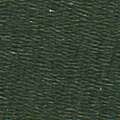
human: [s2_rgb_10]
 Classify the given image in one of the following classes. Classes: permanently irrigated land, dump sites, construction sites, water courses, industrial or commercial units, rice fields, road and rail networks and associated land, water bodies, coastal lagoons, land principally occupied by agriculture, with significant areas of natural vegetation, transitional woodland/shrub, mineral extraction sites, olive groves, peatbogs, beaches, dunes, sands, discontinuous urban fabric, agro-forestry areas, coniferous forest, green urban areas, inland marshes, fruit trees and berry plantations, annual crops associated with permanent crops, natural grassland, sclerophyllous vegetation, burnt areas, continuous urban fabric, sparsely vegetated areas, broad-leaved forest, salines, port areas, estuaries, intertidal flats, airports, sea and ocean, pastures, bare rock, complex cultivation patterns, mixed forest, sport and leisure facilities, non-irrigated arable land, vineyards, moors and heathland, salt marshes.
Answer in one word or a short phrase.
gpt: sea and ocean